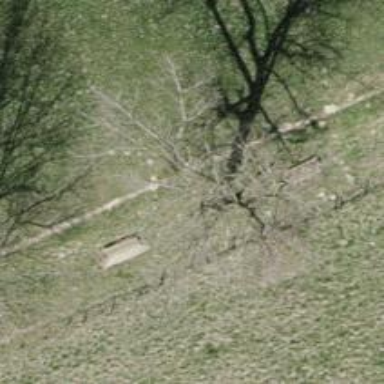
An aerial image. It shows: Brown bench.